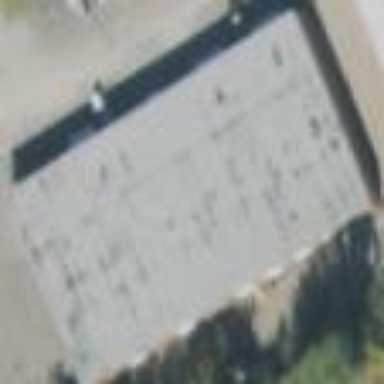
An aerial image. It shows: Commercial building.